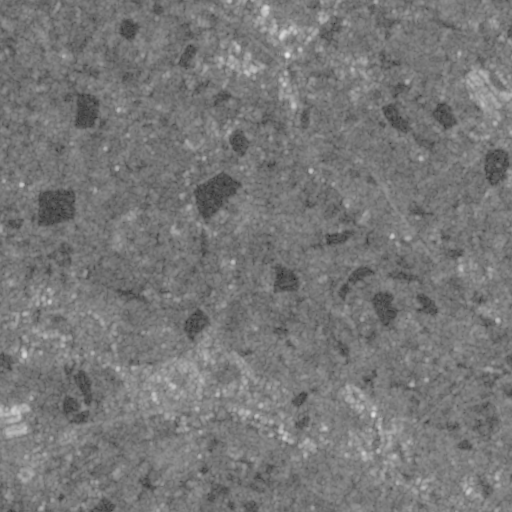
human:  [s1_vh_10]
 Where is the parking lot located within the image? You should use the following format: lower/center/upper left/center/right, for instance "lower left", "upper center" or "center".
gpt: The parking lot is located in the lower left of the image.
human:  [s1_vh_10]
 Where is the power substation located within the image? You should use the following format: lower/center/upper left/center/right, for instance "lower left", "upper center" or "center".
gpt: The power substation is located in the lower right of the image.
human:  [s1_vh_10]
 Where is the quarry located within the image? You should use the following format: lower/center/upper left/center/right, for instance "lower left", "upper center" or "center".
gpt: There is no quarry in the image.

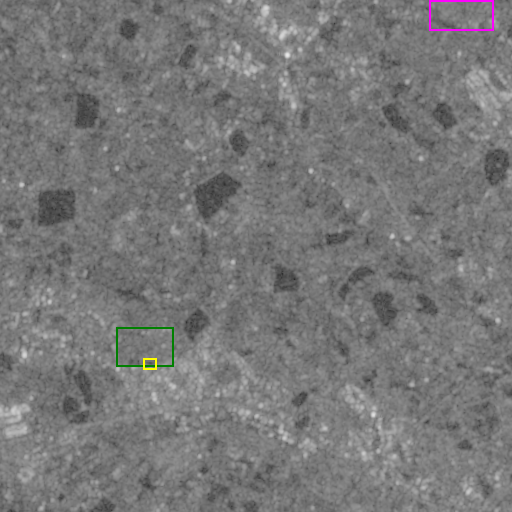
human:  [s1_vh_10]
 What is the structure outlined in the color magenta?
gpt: The structure outlined in magenta is a crop field.
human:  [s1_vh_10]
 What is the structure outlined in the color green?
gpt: The structure outlined in green is a park.
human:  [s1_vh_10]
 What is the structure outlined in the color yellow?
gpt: The structure outlined in yellow is a parking lot.
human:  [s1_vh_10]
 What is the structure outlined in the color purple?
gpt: There is no purple outline.